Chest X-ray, PA view. Patient: 76 years old, sex M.
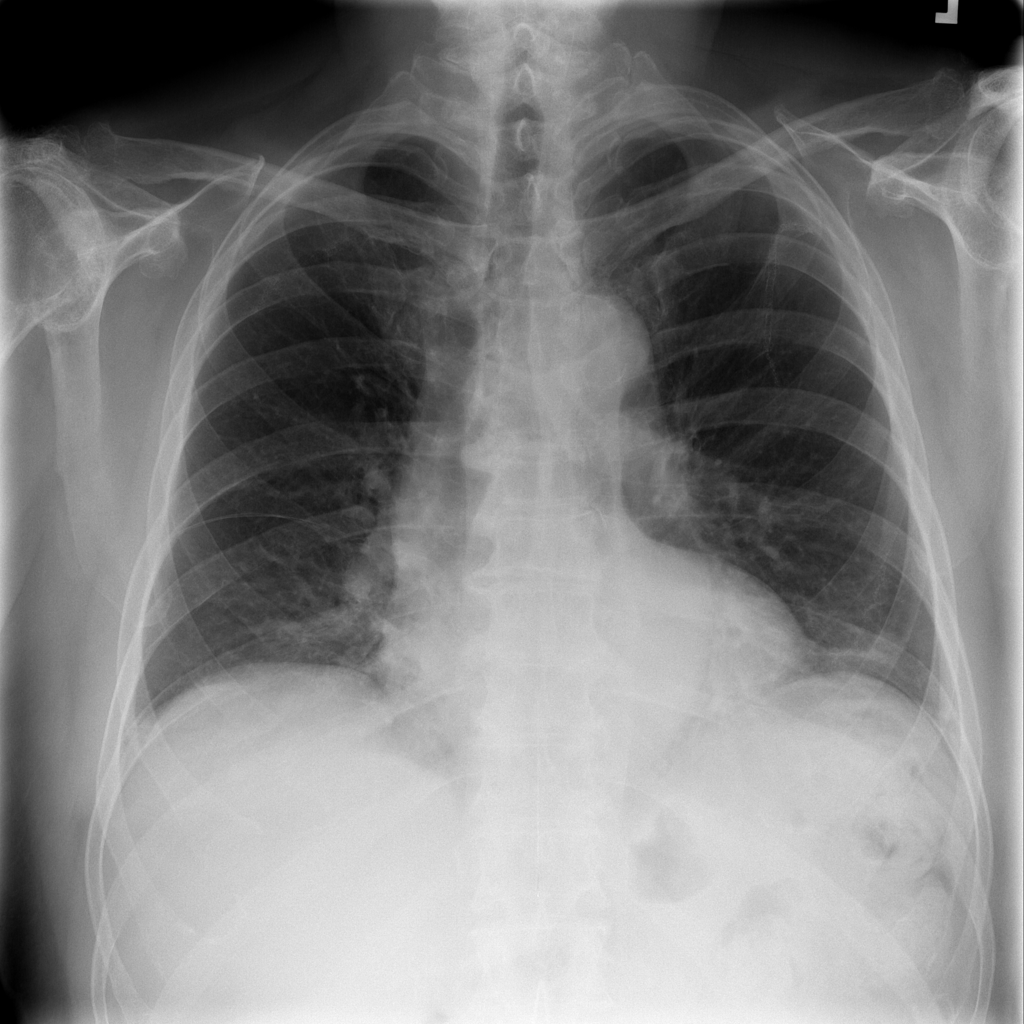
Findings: Atelectasis